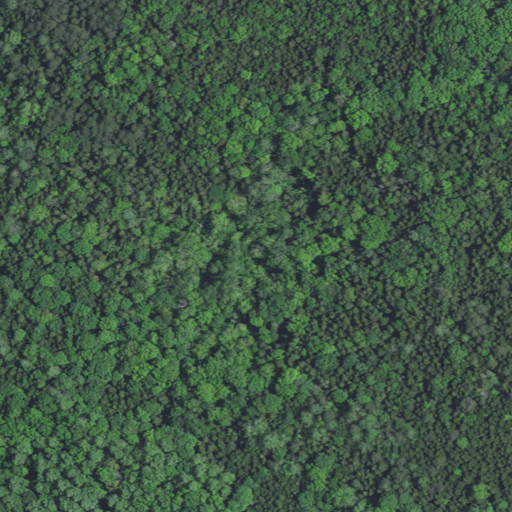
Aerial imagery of valley in Kentucky named Woolsey Valley containing evergreen forest, deciduous forest, and mixed forest